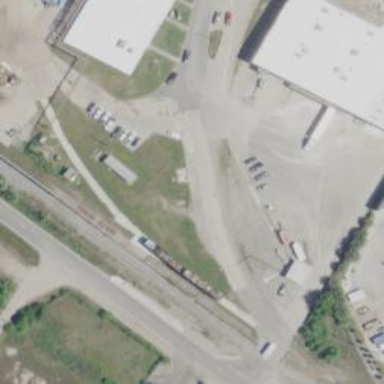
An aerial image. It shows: Railway spur junction.